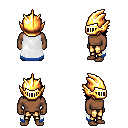
a pixel art fantasy rpg character, male body template, human, dark skin, white trimmed cape, gold greaves, raven long bangs hairstyle, gold helm, four views (front, back, left, right), 2x2 character sprite sheet, small pixel art, hard edges, no anti-aliasing